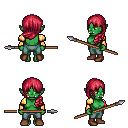
a pixel art fantasy rpg character, female body template, orc, green skin, gold arm armor, teal pants, ruby red left-swept hairstyle, brown shoes, spear, four views (front, back, left, right), 2x2 character sprite sheet, small pixel art, hard edges, no anti-aliasing